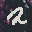
Label: 2